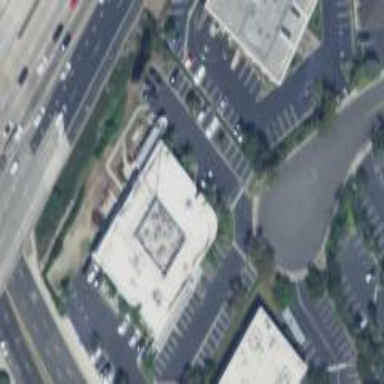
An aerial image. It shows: Commercial building.